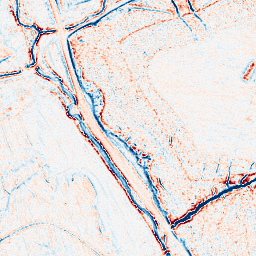
Category: edge_preserving
Decomposition family: anisotropic_diffusion
Decomposition parameters: iterations: 10
kappa: 100
gamma: 0.1
Upsampling method: bilinear
Upsampling parameters: scale: 4
Upsampling scale: 4